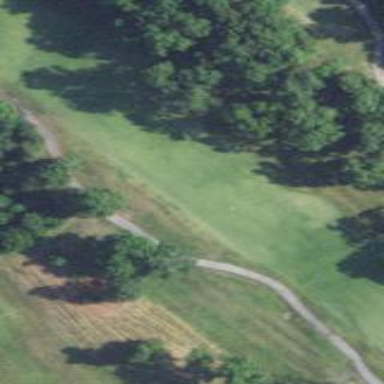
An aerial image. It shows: Grassy area designated as golf fairway.